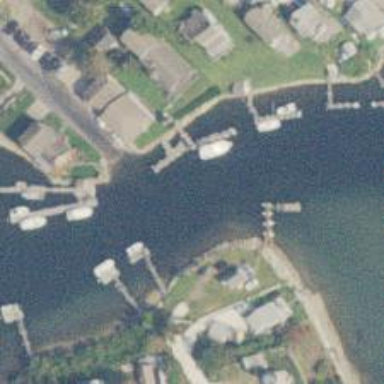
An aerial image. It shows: Man-made pier.